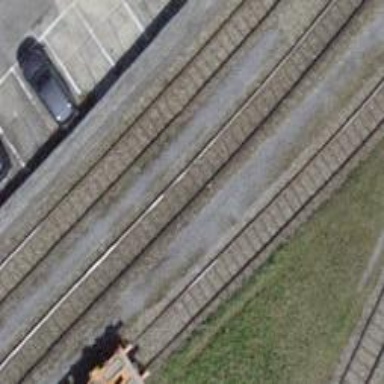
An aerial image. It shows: Single-track spur railway line.